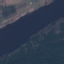
Land use / land cover class: River